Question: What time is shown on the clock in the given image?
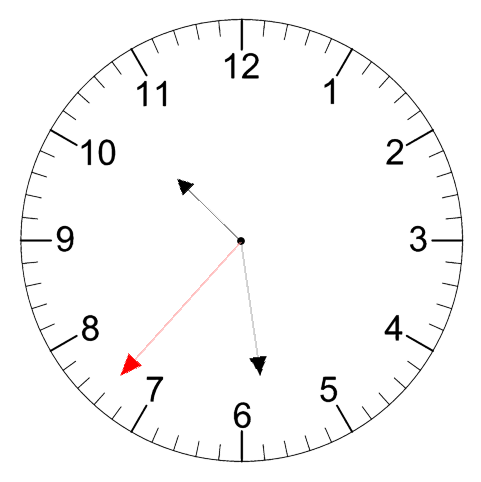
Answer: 10:28:37